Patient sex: M
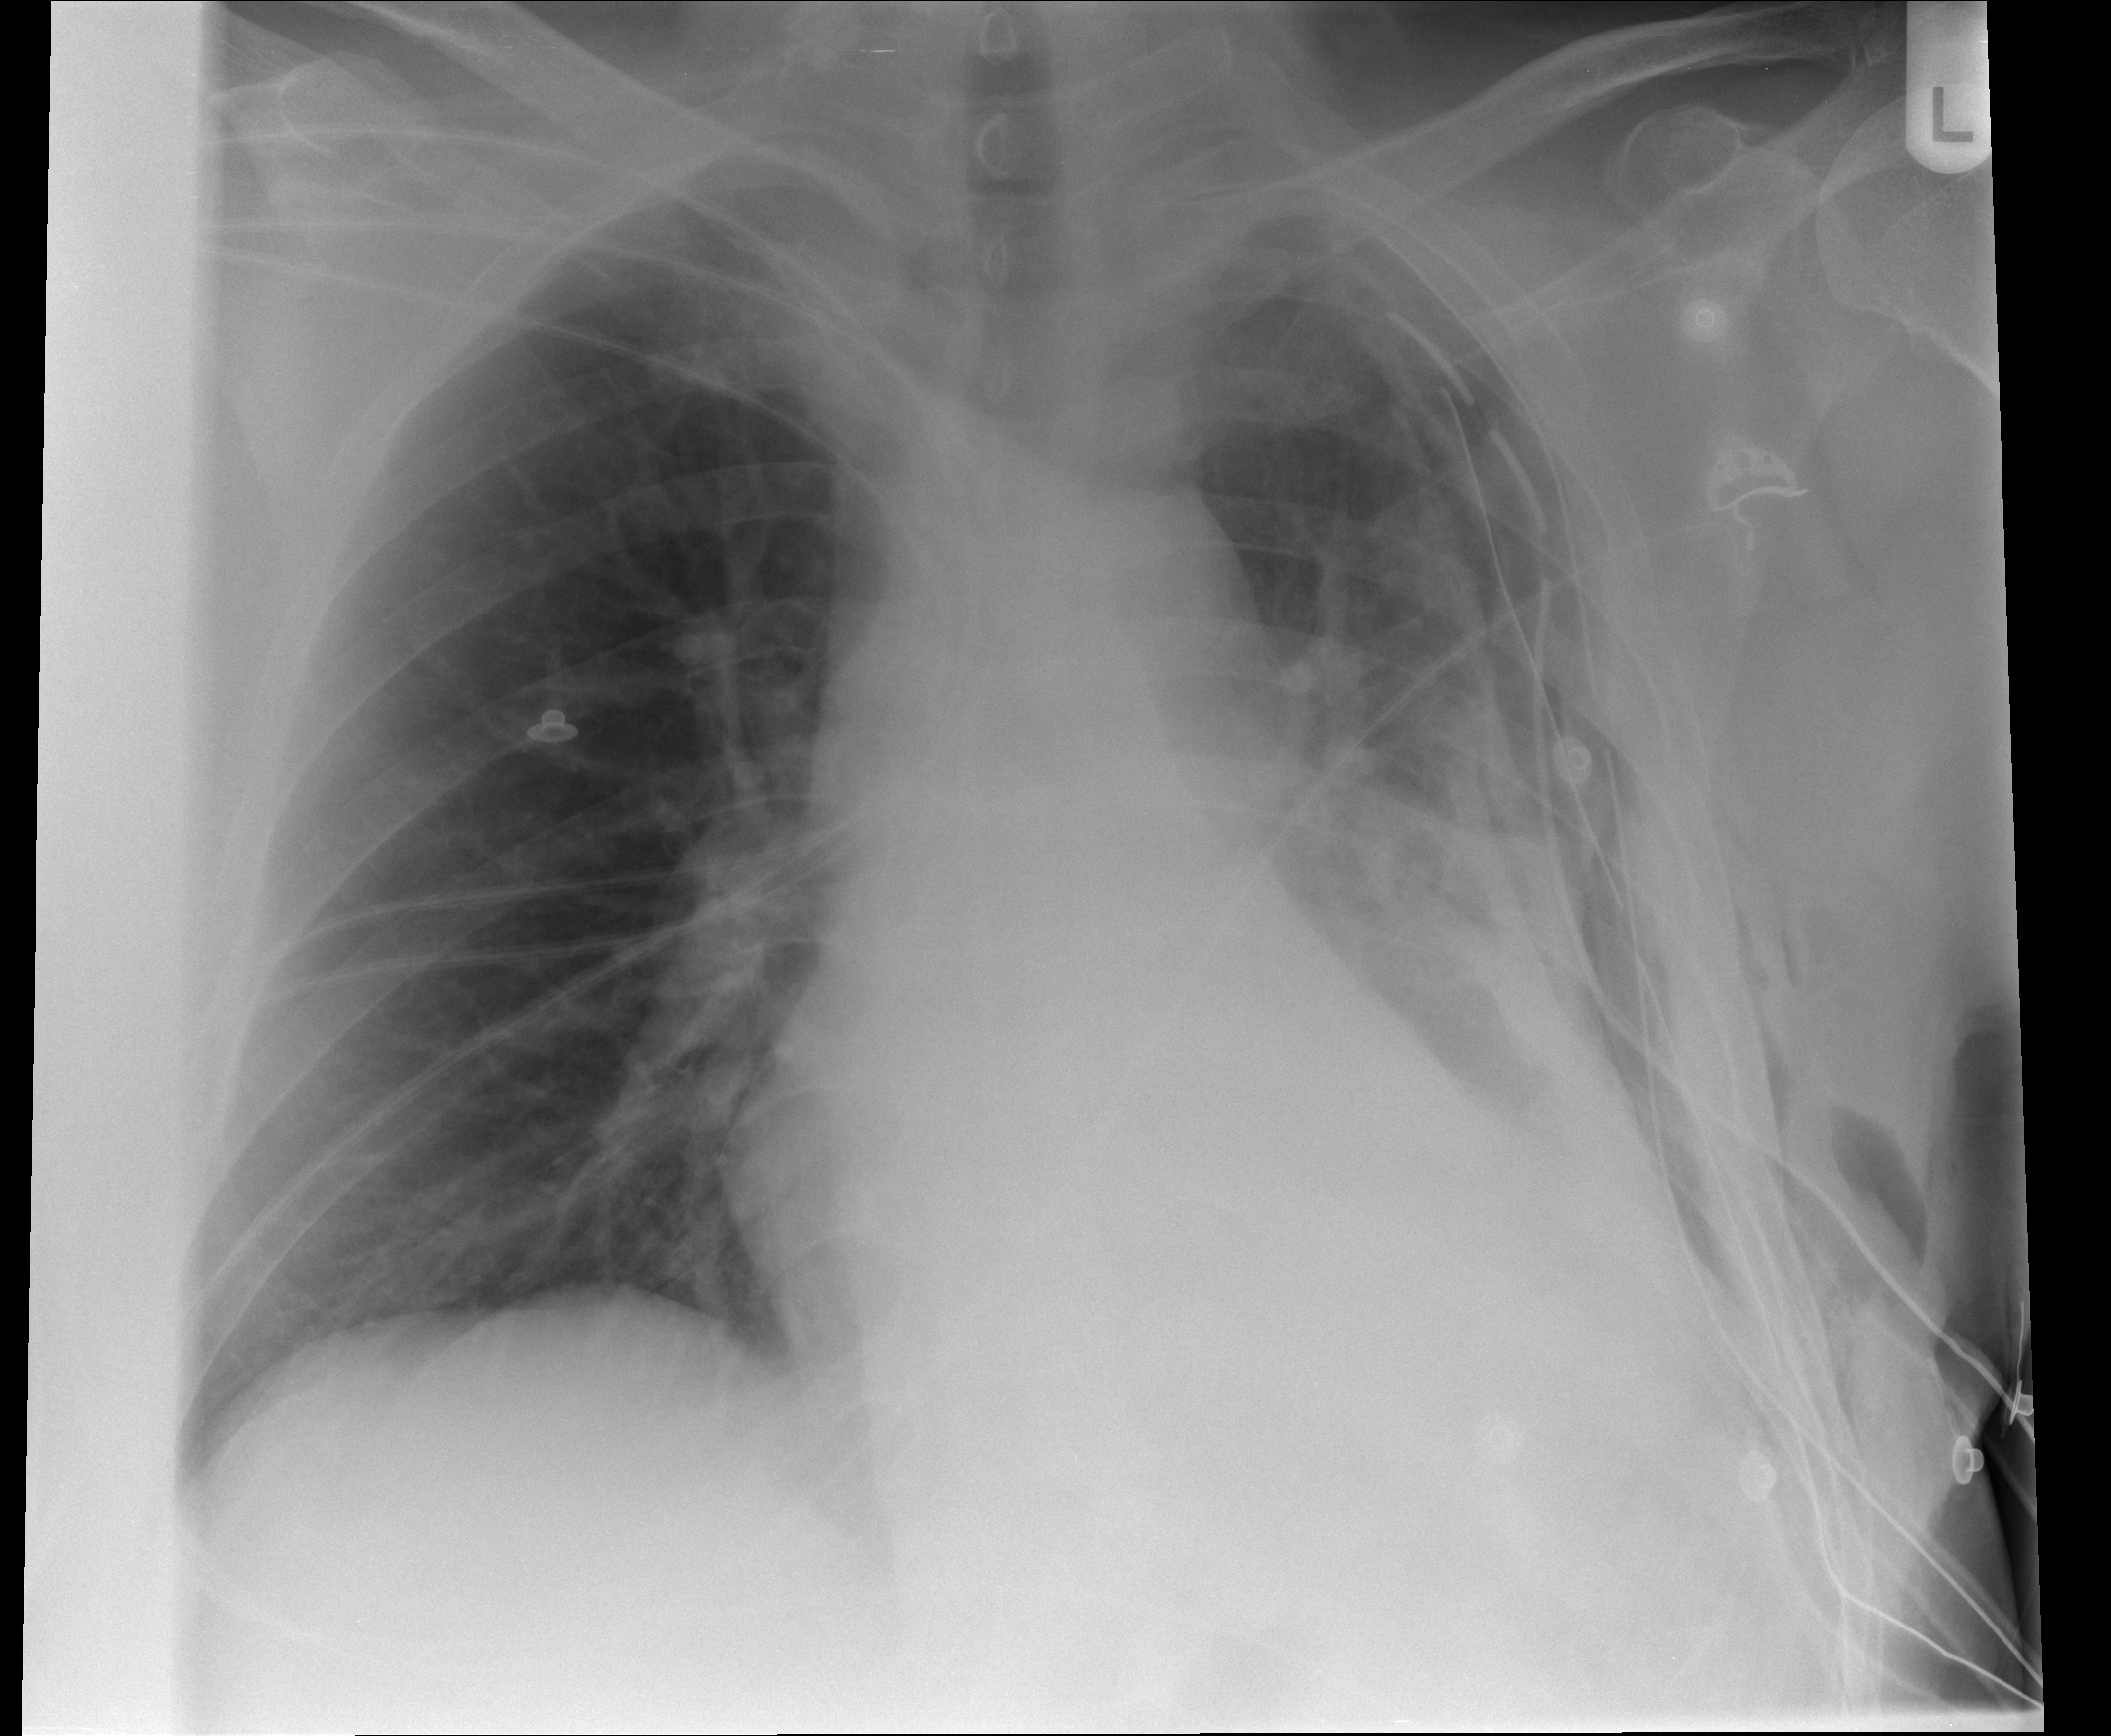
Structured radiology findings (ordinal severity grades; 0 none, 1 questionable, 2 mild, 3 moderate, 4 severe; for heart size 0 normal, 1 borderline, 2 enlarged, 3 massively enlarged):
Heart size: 0
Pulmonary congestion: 0
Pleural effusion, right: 0
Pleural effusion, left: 0
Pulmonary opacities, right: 0
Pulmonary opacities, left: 0
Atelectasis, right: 0
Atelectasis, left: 2